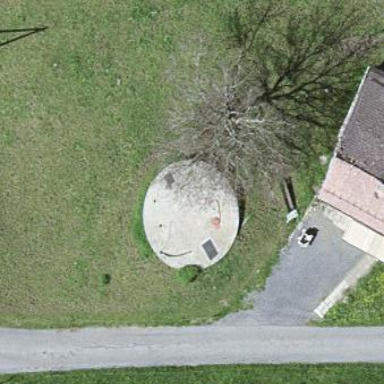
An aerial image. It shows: Storage tank with man-made structure.